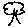
Label: tree